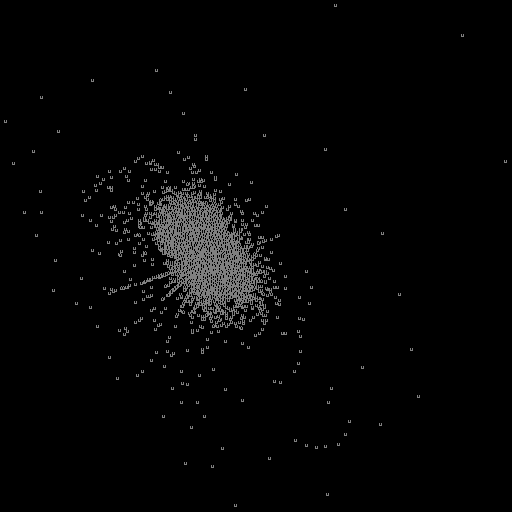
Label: supernova